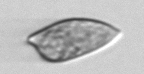
Label: Prorocentrum_dentatum